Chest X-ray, PA view. Patient: 73 years old, sex M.
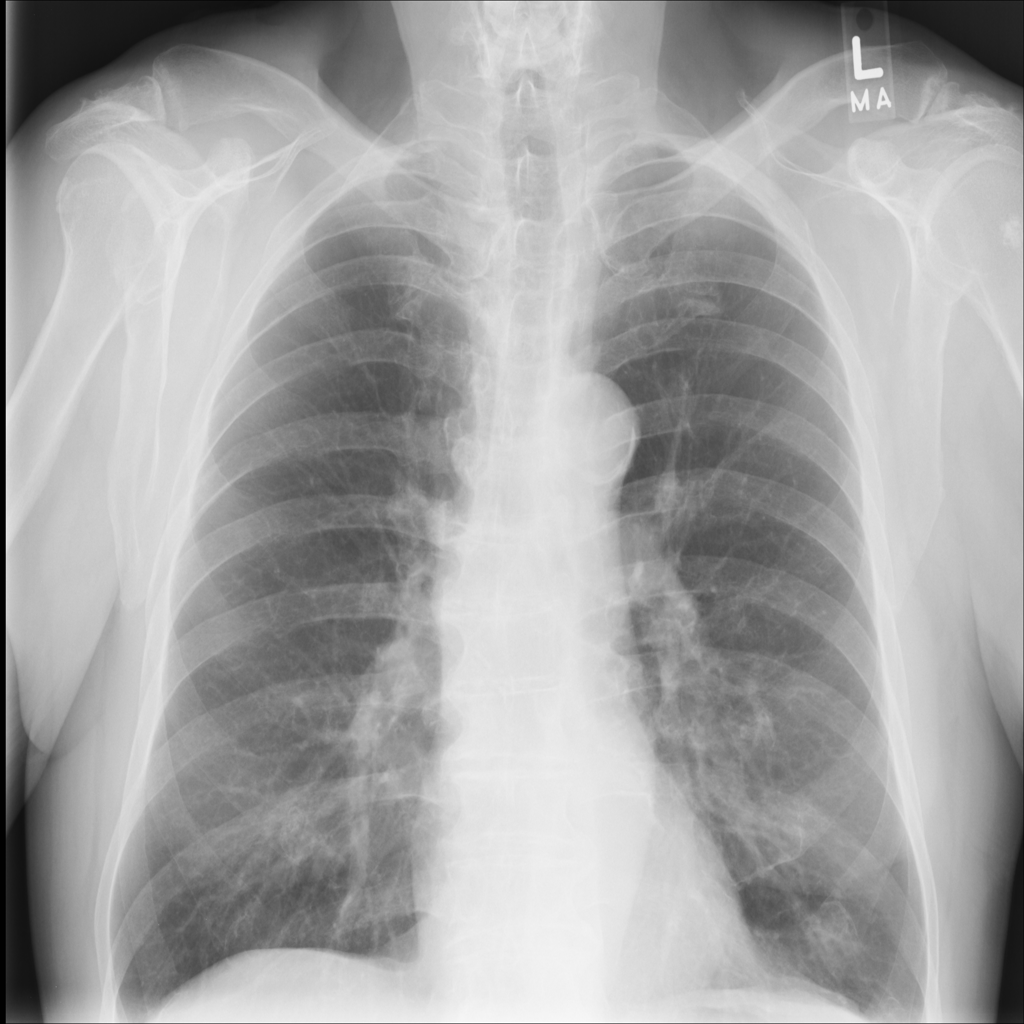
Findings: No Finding